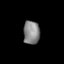
Tissue: lung
Cell type: T cells
Senescence score: 0.2251
Nuclear area (px): 376
Mean DAPI intensity: 134.646